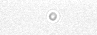
Label: camera_spot